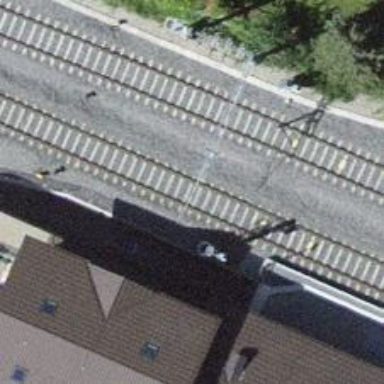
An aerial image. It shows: Railway signal.